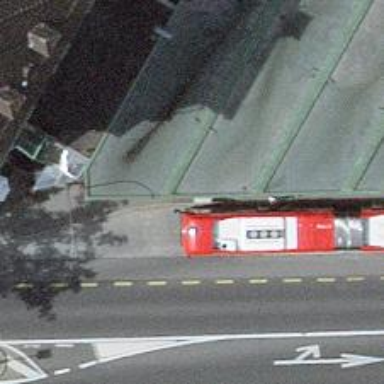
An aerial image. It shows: Platform for public transport with shelter.